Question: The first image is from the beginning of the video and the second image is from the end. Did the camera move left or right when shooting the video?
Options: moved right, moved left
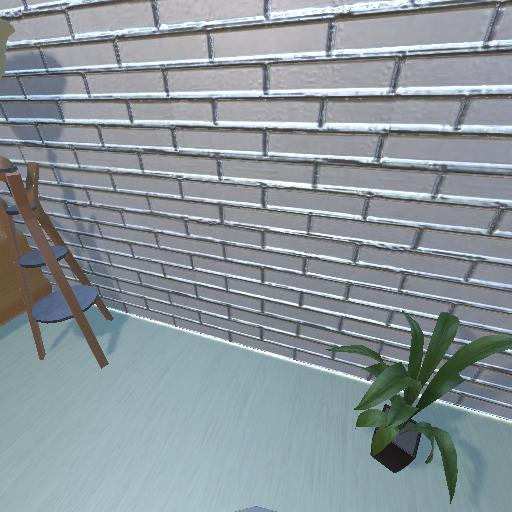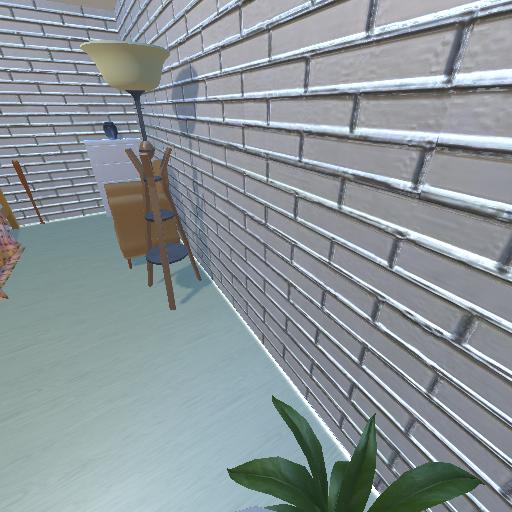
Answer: moved right